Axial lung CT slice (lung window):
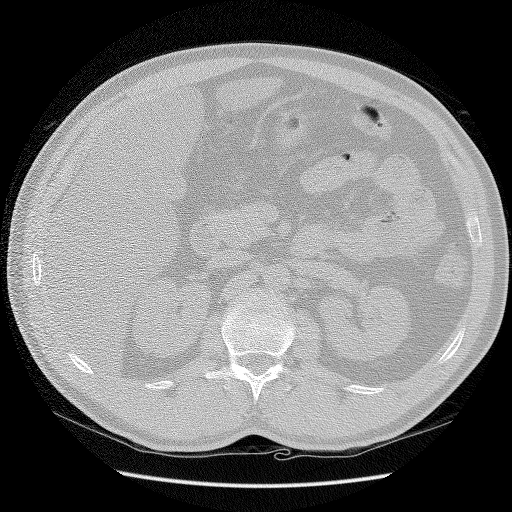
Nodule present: no